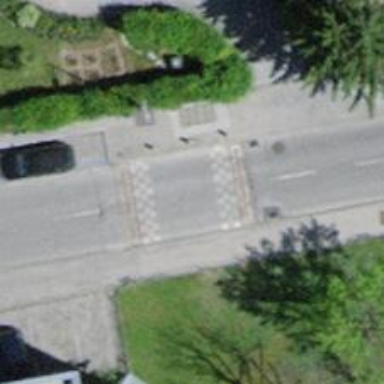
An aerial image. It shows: Unmarked crossing on footway with traffic-calming table.